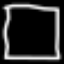
Label: square